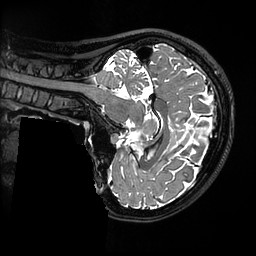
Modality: T2w
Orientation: sagittal
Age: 21
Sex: female
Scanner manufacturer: ge
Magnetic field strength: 3 T
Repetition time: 3.202 s
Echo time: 0.06609 s